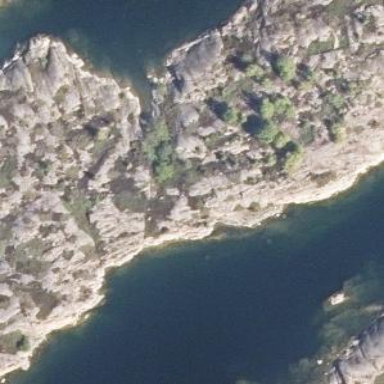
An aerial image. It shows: Landscape of bare rock.